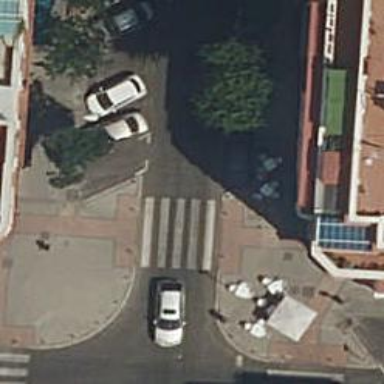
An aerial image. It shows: Asphalt footway with zebra crossing.